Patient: sex F, age 69
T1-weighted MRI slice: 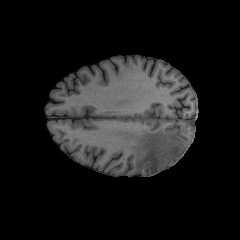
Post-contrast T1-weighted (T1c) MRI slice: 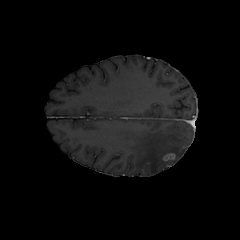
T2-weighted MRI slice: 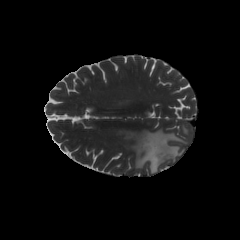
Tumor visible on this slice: yes
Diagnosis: Glioblastoma, IDH-wildtype
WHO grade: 4